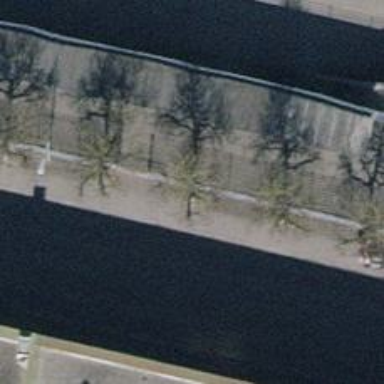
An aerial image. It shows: Tree-lined avenue.